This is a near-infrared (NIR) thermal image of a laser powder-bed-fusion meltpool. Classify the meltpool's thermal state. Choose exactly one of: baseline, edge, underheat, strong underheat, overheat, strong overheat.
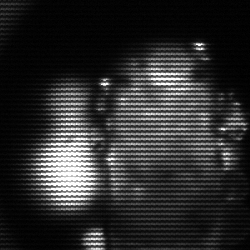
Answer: strong underheat